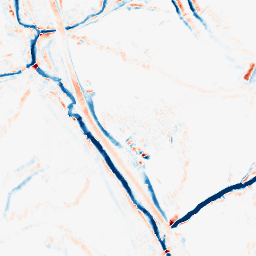
Category: morphological
Decomposition family: morphological_diamond
Decomposition parameters: operation: average
radius: 5
Upsampling method: bicubic
Upsampling parameters: scale: 2
Upsampling scale: 2